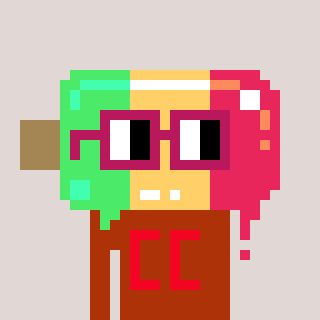
a pixel art character with square dark red glasses, a icepop-shaped head and a hotbrown-colored body on a warm background